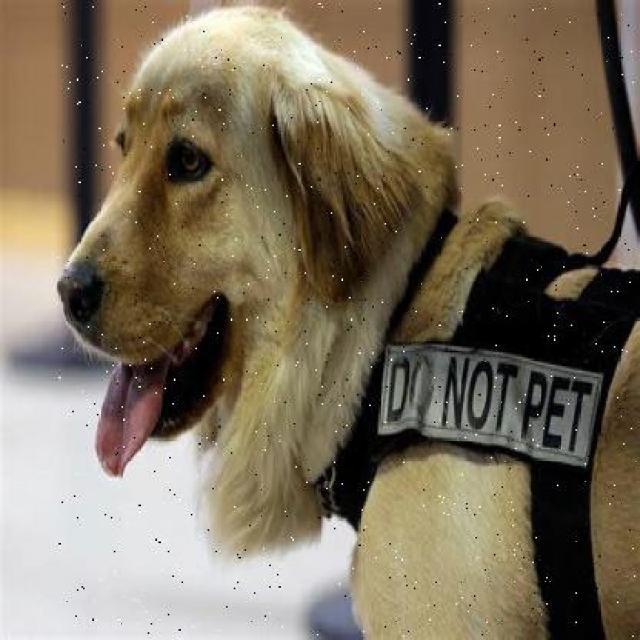
Healthy canine skin — no visible lesions, inflammation, or abnormalities. The skin and coat appear normal.